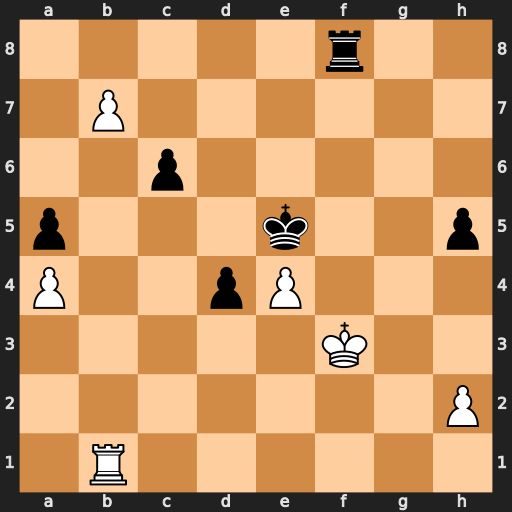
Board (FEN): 5r2/1P6/2p5/p3k2p/P2pP3/5K2/7P/1R6
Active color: w
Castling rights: -
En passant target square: -
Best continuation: Ke2 Rb8 Kd3